Question: I'm trying to achieve a line graph with transparent background, but so far, I can only set the background to a specific color. Since it's PNG, it be possible though.
'''
$linePlot = new LinePlot($plotData);
$linePlot->SetFillColor('#61a9f3@.6');
$graph = new Graph(300, 100);
$graph->SetScale('intint');
$graph->SetAlphaBlending();
$graph->SetMarginColor('black:1');
$graph->SetFrame(true,'black', 0);
$graph->Add($linePlot);
$graph->Stroke();
'''

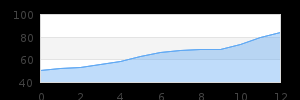
Answer: '''
$graph->SetTheme($theme_class);
$graph->img->SetAntiAliasing(false);
$graph->title->Set('Filled Y-grid');
$graph->SetMarginColor('White:0.6');
$graph->SetFrame(true,'White:0.6',1); // The '1' here seems to be irrelevant
// I've tried much larger numbers with no
// change. This is supposed to be frame
// width (in pixels).
$graph->SetBox(false);
'''
Reference: <URL>